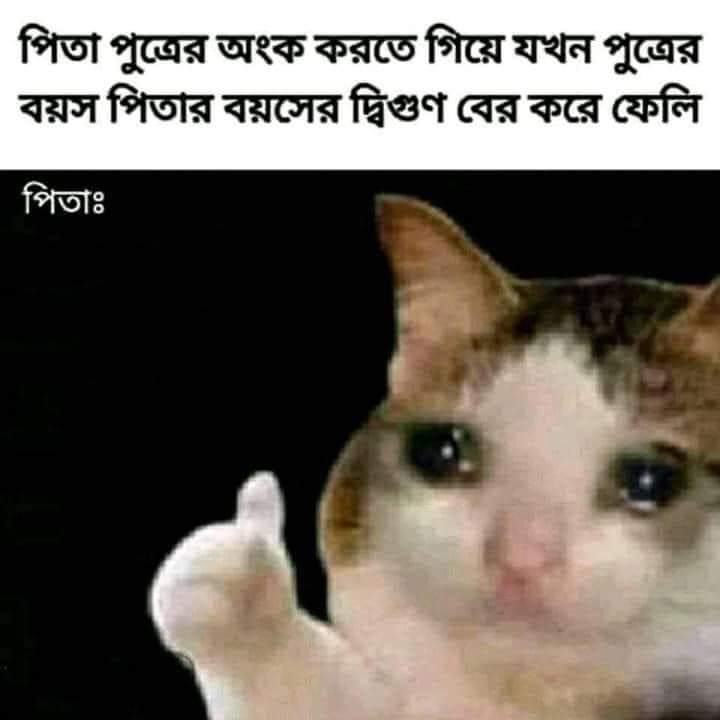
Caption:  পিতা পুত্রের অংক করতে গিয়ে যখন পুত্রের বয়স পিতার বয়সের দ্বিগুণ বের করে ফেলি    পিতাঃ
Label: non-hate